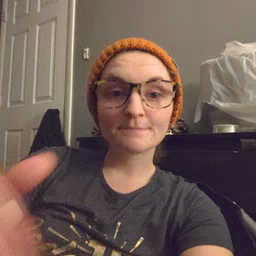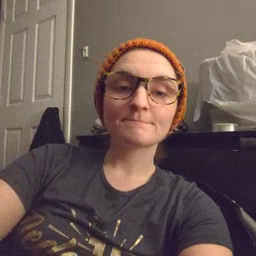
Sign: open